Question: I need to split or crop my image into several images. My code is given below which can split an Image into 4 pieces but I am not be able to create 6 or 9 pieces using my code. I am a beginner so unable to find out a solution.
My code is given below:
'''
from scipy import misc
# Read the image
img = misc.imread("Imaagi.jpg")
height, width, _ = img.shape
# Cut the image in half
width_cutoff = width // 2
s1 = img[:, :width_cutoff, :]
s2 = img[:, width_cutoff:, :]
# Save each half
misc.imsave("1.jpg", s1)
misc.imsave("2.jpg", s2)
img = misc.imread("1.jpg")
height, width, _ = img.shape
height_cutoff = height // 2
s3 = img[:height_cutoff, :, :]
s4 = img[height_cutoff:, :, :]
misc.imsave("111.jpg", s3)
misc.imsave("222.jpg", s4)
'''
The code above first split an image into two parts and then from that two parts it divide that image into 4 parts.But if I need to split it as much as I need like 6,9,15 then how to do this?
This is my image which I need to split into 6 separate boxes:

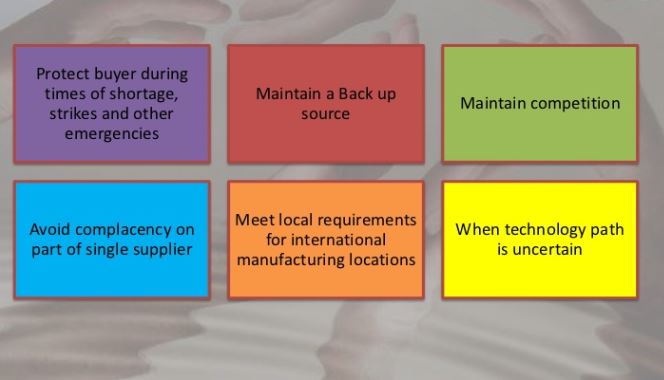
Answer: First of all, for non-4 numbers, you need a function to split the number into factors of almost equal size. For 4, you have done it by hand, 2x2. So, the following code would dothe splitting as you wish (works on python 3.6.3, scipy 1.1.0):
'''
# -*- coding: utf-8 -*-
import math, cv2
from scipy import misc
import numpy
def getFactors(num):
"""
Split the input number into factors nearest to its square root. May not be
the most efficient for large numbers, but will do for numbers smaller than 1000.
"""
sqt = int(math.sqrt(num))
if (num % sqt) == 0:
return (sqt,int(num/sqt))
num1 = sqt
num2 = sqt
while True:
num1 += 1
num2 -= 1
if (num1 >= num) or (num2 <= 0):
return (num, 1)
if (num % num1) == 0:
return (num1, int(num/num1))
if (num % num2) == 0:
return (num2, int(num/num2))
return
def splitImage(img, numsplits):
"""
Split the input image into number of splits provided by the second argument.
The results are stored in a numpy array res and returned. The last index of the
res array indexes the individual parts.
"""
# Get the factors for splitting. So if the number of splits is 9, then (3,3)
# or if 6 then (2,3) etc.
factors = getFactors(numsplits)
# Height and width of each split
h = int(img.shape[0] / factors[0])
w = int(img.shape[1] / factors[1])
# Handle both color and B&W images
if img.ndim >= 3:
size = (h,w,img.shape[2],numsplits)
else:
size = (h,w,numsplits)
# Initialize the result array
res = numpy.ndarray( size, dtype = img.dtype )
# Iterate through the number of factors to split the source image horizontally
# and vertically, and store the resultant chunks
for i in range(factors[0]):
for j in range(factors[1]):
if img.ndim >= 3:
res[:,:,:,((i*factors[1])+j)] = img[(i*h):((i+1)*h), (j*w):((j+1)*w),:]
else:
res[:,:,((i*factors[1])+j)] = img[(i*h):((i+1)*h), (j*w):((j+1)*w)]
return res
def cropImage(img):
"""
Detect lines in the image to crop it so that the resultant image can be split well.
We use here Canny edge detection followed by Hough Line Transform.
"""
# Convert image to grayscale
gray = cv2.cvtColor(img, cv2.COLOR_BGR2GRAY)
# Detect edges and lines
edges = cv2.Canny(gray, 50, 150, apertureSize = 3)
lines = cv2.HoughLines(edges, 1, numpy.pi/90, 200)
min_x = img.shape[0]
max_x = 0
min_y = img.shape[1]
max_y = 0
# Find the extremal horizontal and vertical coordinates to crop
for i in range(len(lines[:,0,0])):
rho = lines[i,0,0]
theta = lines[i,0,1]
a = numpy.cos(theta)
b = numpy.sin(theta)
x = a*rho
y = b*rho
if abs(a) < 1e-06 :
if min_y > int(y):
min_y = int(y)
if max_y < int(y):
max_y = int(y)
if abs(b) < 1e-06 :
if min_x > int(x):
min_x = int(x)
if max_x < int(x):
max_x = int(x)
return img[min_y:max_y, min_x:max_x, :]
# Read image
img = misc.imread('tmp.png')
# Crop the image
img = cropImage(img)
# Call the splitter function
res = splitImage(img, 6)
# Save the results to files
for i in range(res.shape[-1]):
if img.ndim >= 3:
misc.imsave('res_{0:03d}.png'.format(i),res[:,:,:,i])
else:
misc.imsave('res_{0:03d}.png'.format(i),res[:,:,i])
'''
If the image size is not divisible by the factors, then some pixels to the right / bottom will be cropped by this code! But it is not very hard to handle this situation.